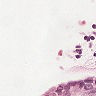
Metastatic tissue present: yes